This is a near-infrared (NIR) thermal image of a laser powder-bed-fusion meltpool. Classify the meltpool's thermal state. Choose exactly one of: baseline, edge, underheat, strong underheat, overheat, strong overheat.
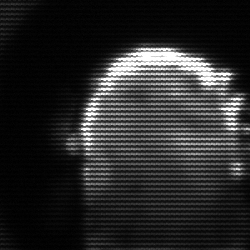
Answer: baseline